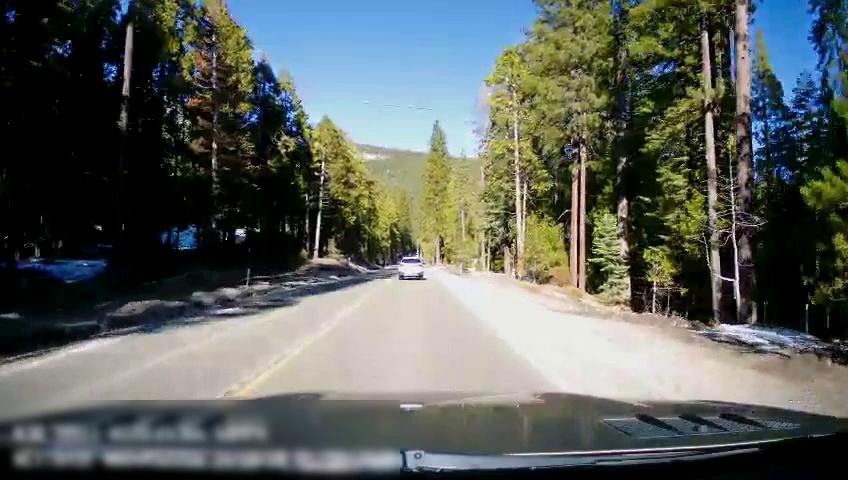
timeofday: Day
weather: Sunny
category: Drivable Space
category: Vehicles | SUV
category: Lanes | Current Lane
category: Lanes | Current Lane